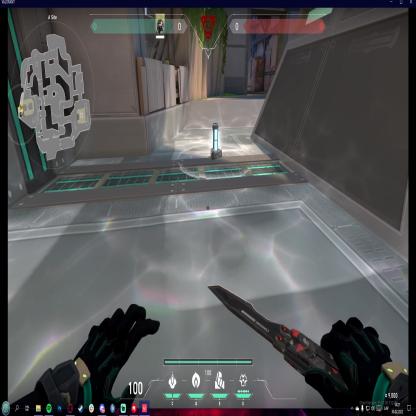
Label: planted spike